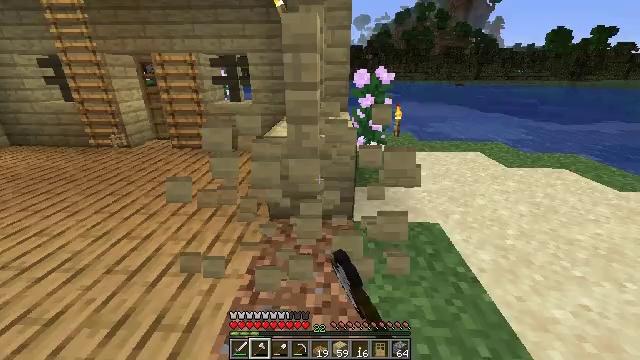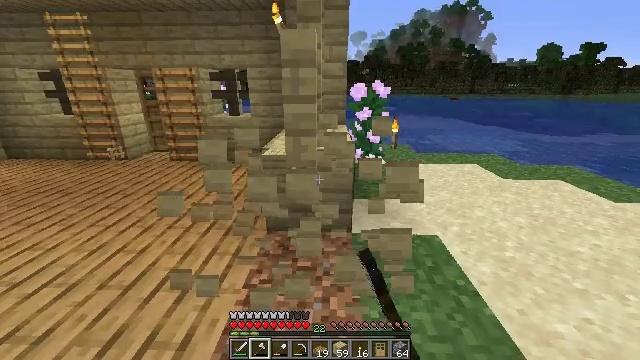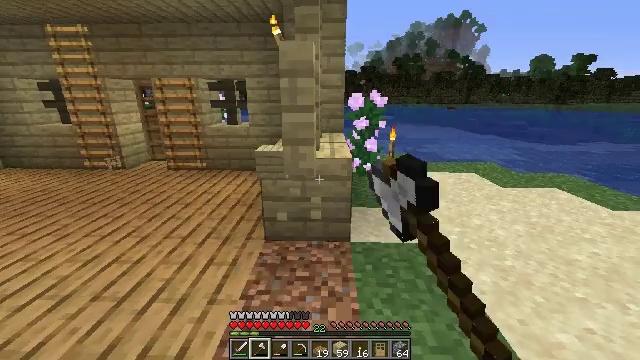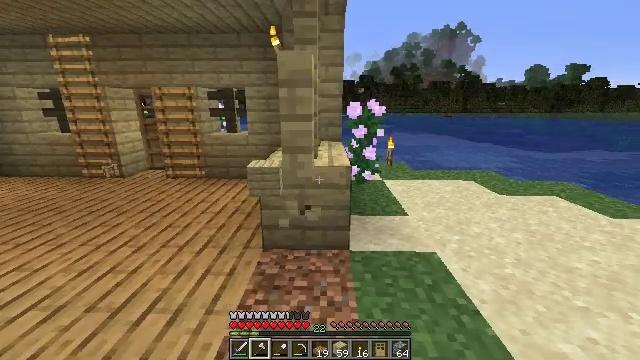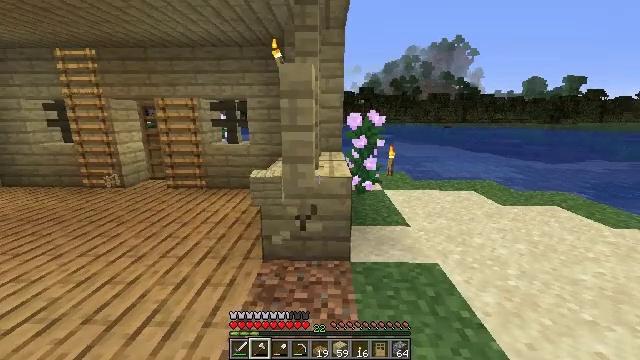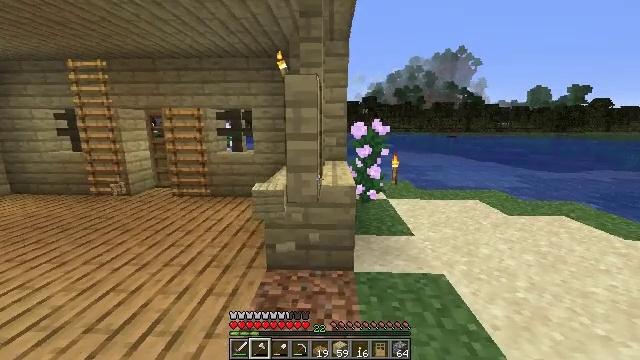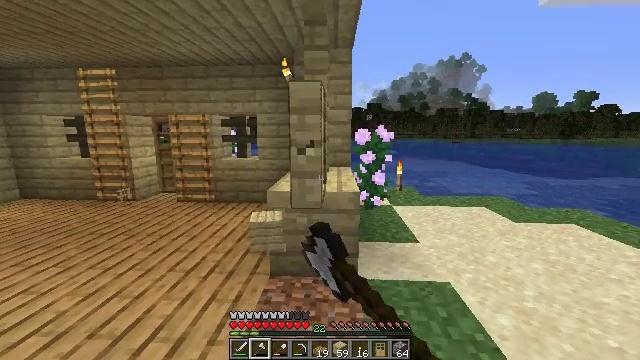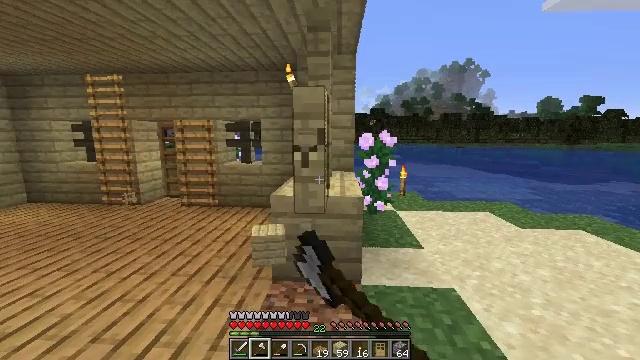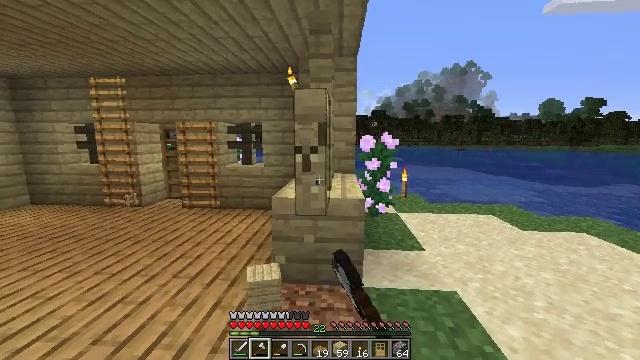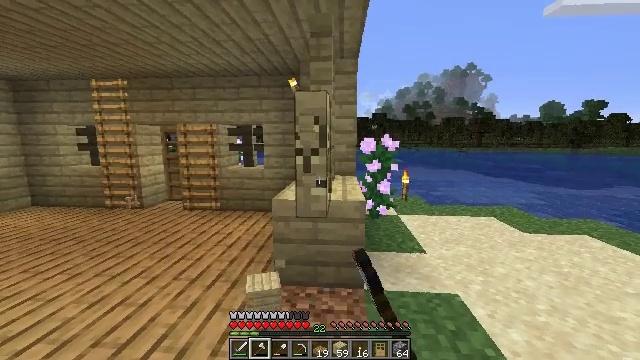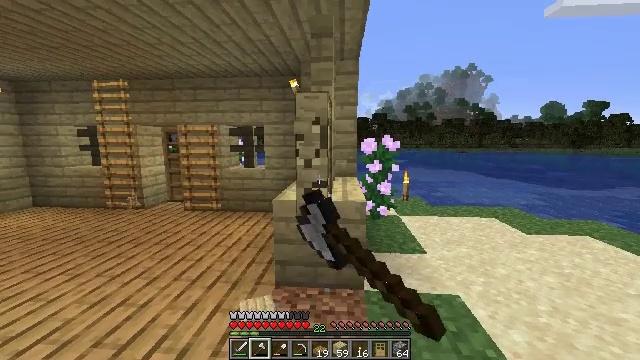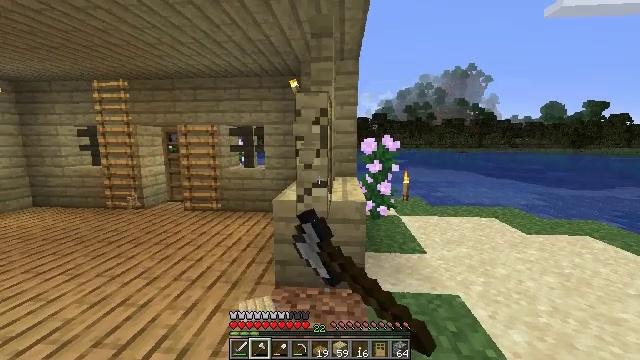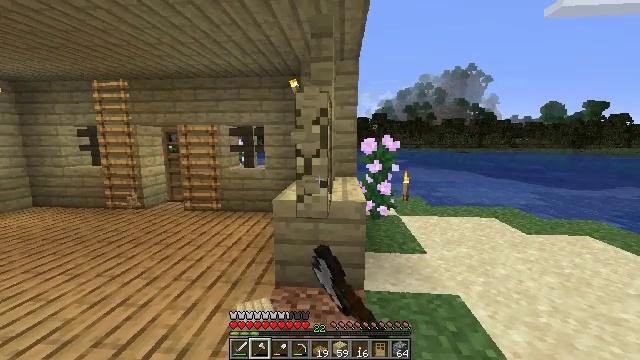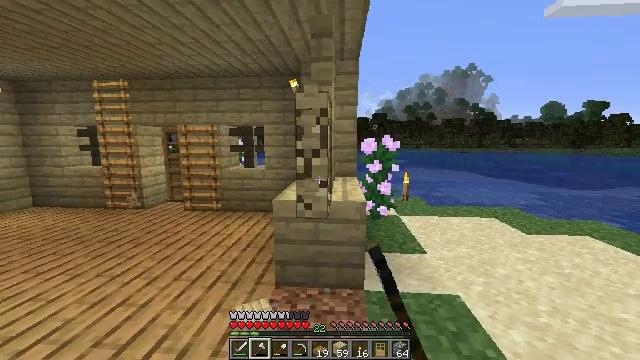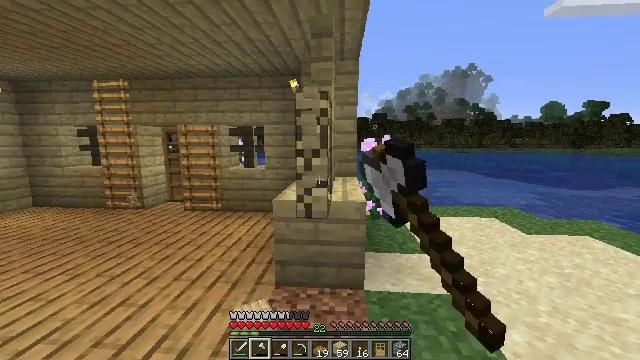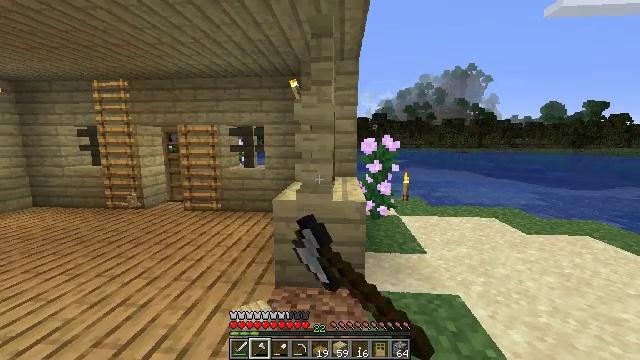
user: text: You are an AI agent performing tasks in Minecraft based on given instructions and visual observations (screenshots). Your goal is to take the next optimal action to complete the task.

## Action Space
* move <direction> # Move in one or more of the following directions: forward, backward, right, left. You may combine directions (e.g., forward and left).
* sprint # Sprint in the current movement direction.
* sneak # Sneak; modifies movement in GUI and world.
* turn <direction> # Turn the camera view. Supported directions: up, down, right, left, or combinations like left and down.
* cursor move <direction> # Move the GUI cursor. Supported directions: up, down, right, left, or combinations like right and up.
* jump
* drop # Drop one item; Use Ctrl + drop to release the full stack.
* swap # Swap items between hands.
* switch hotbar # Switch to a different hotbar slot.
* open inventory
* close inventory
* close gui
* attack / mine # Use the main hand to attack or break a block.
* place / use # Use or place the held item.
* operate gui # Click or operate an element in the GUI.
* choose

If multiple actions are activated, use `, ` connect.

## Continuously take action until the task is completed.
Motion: motion action
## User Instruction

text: Dismantle the birch fence.
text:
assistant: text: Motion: turn up, attack / mine
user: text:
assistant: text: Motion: turn up, attack / mine
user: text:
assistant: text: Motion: turn up, attack / mine
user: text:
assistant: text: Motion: turn up, attack / mine
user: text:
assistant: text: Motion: turn up, attack / mine
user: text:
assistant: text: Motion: turn up, attack / mine
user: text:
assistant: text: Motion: turn up, attack / mine
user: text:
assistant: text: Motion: attack / mine
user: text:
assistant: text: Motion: attack / mine
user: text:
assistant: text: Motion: attack / mine
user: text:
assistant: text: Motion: attack / mine
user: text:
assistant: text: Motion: attack / mine
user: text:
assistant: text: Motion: attack / mine
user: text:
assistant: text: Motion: attack / mine
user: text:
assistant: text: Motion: attack / mine
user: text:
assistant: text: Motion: move forward, attack / mine
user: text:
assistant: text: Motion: move forward, attack / mine
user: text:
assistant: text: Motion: move forward, attack / mine
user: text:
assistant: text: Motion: attack / mine
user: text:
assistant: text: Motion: attack / mine
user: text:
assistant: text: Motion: attack / mine
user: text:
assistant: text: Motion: attack / mine
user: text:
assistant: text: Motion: attack / mine
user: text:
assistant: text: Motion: attack / mine
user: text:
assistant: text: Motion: attack / mine
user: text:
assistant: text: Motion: attack / mine
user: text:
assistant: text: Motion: attack / mine
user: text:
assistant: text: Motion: attack / mine
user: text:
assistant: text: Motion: attack / mine
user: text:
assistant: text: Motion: attack / mine